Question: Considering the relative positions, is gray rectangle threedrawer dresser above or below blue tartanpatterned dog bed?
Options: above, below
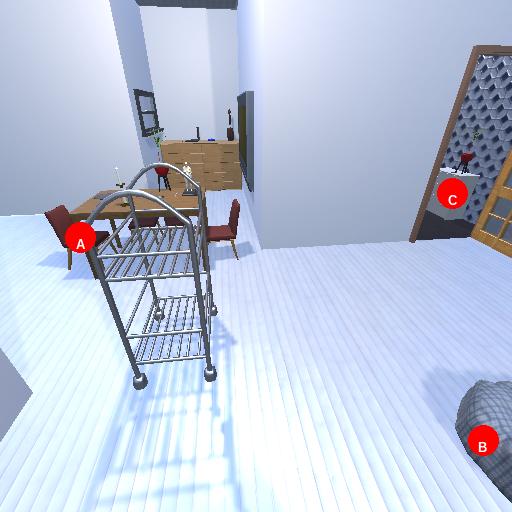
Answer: above